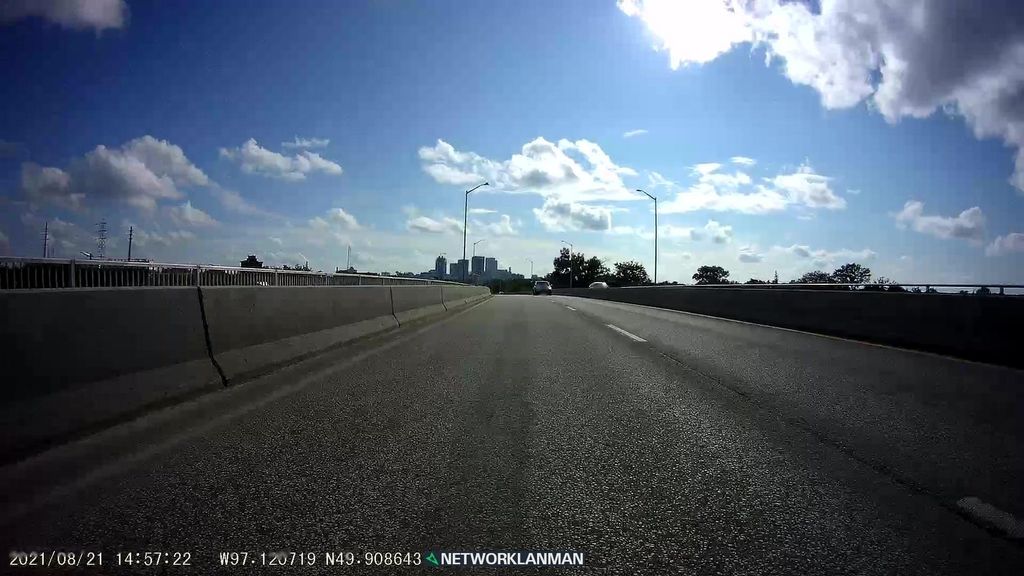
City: winnipeg